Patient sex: F
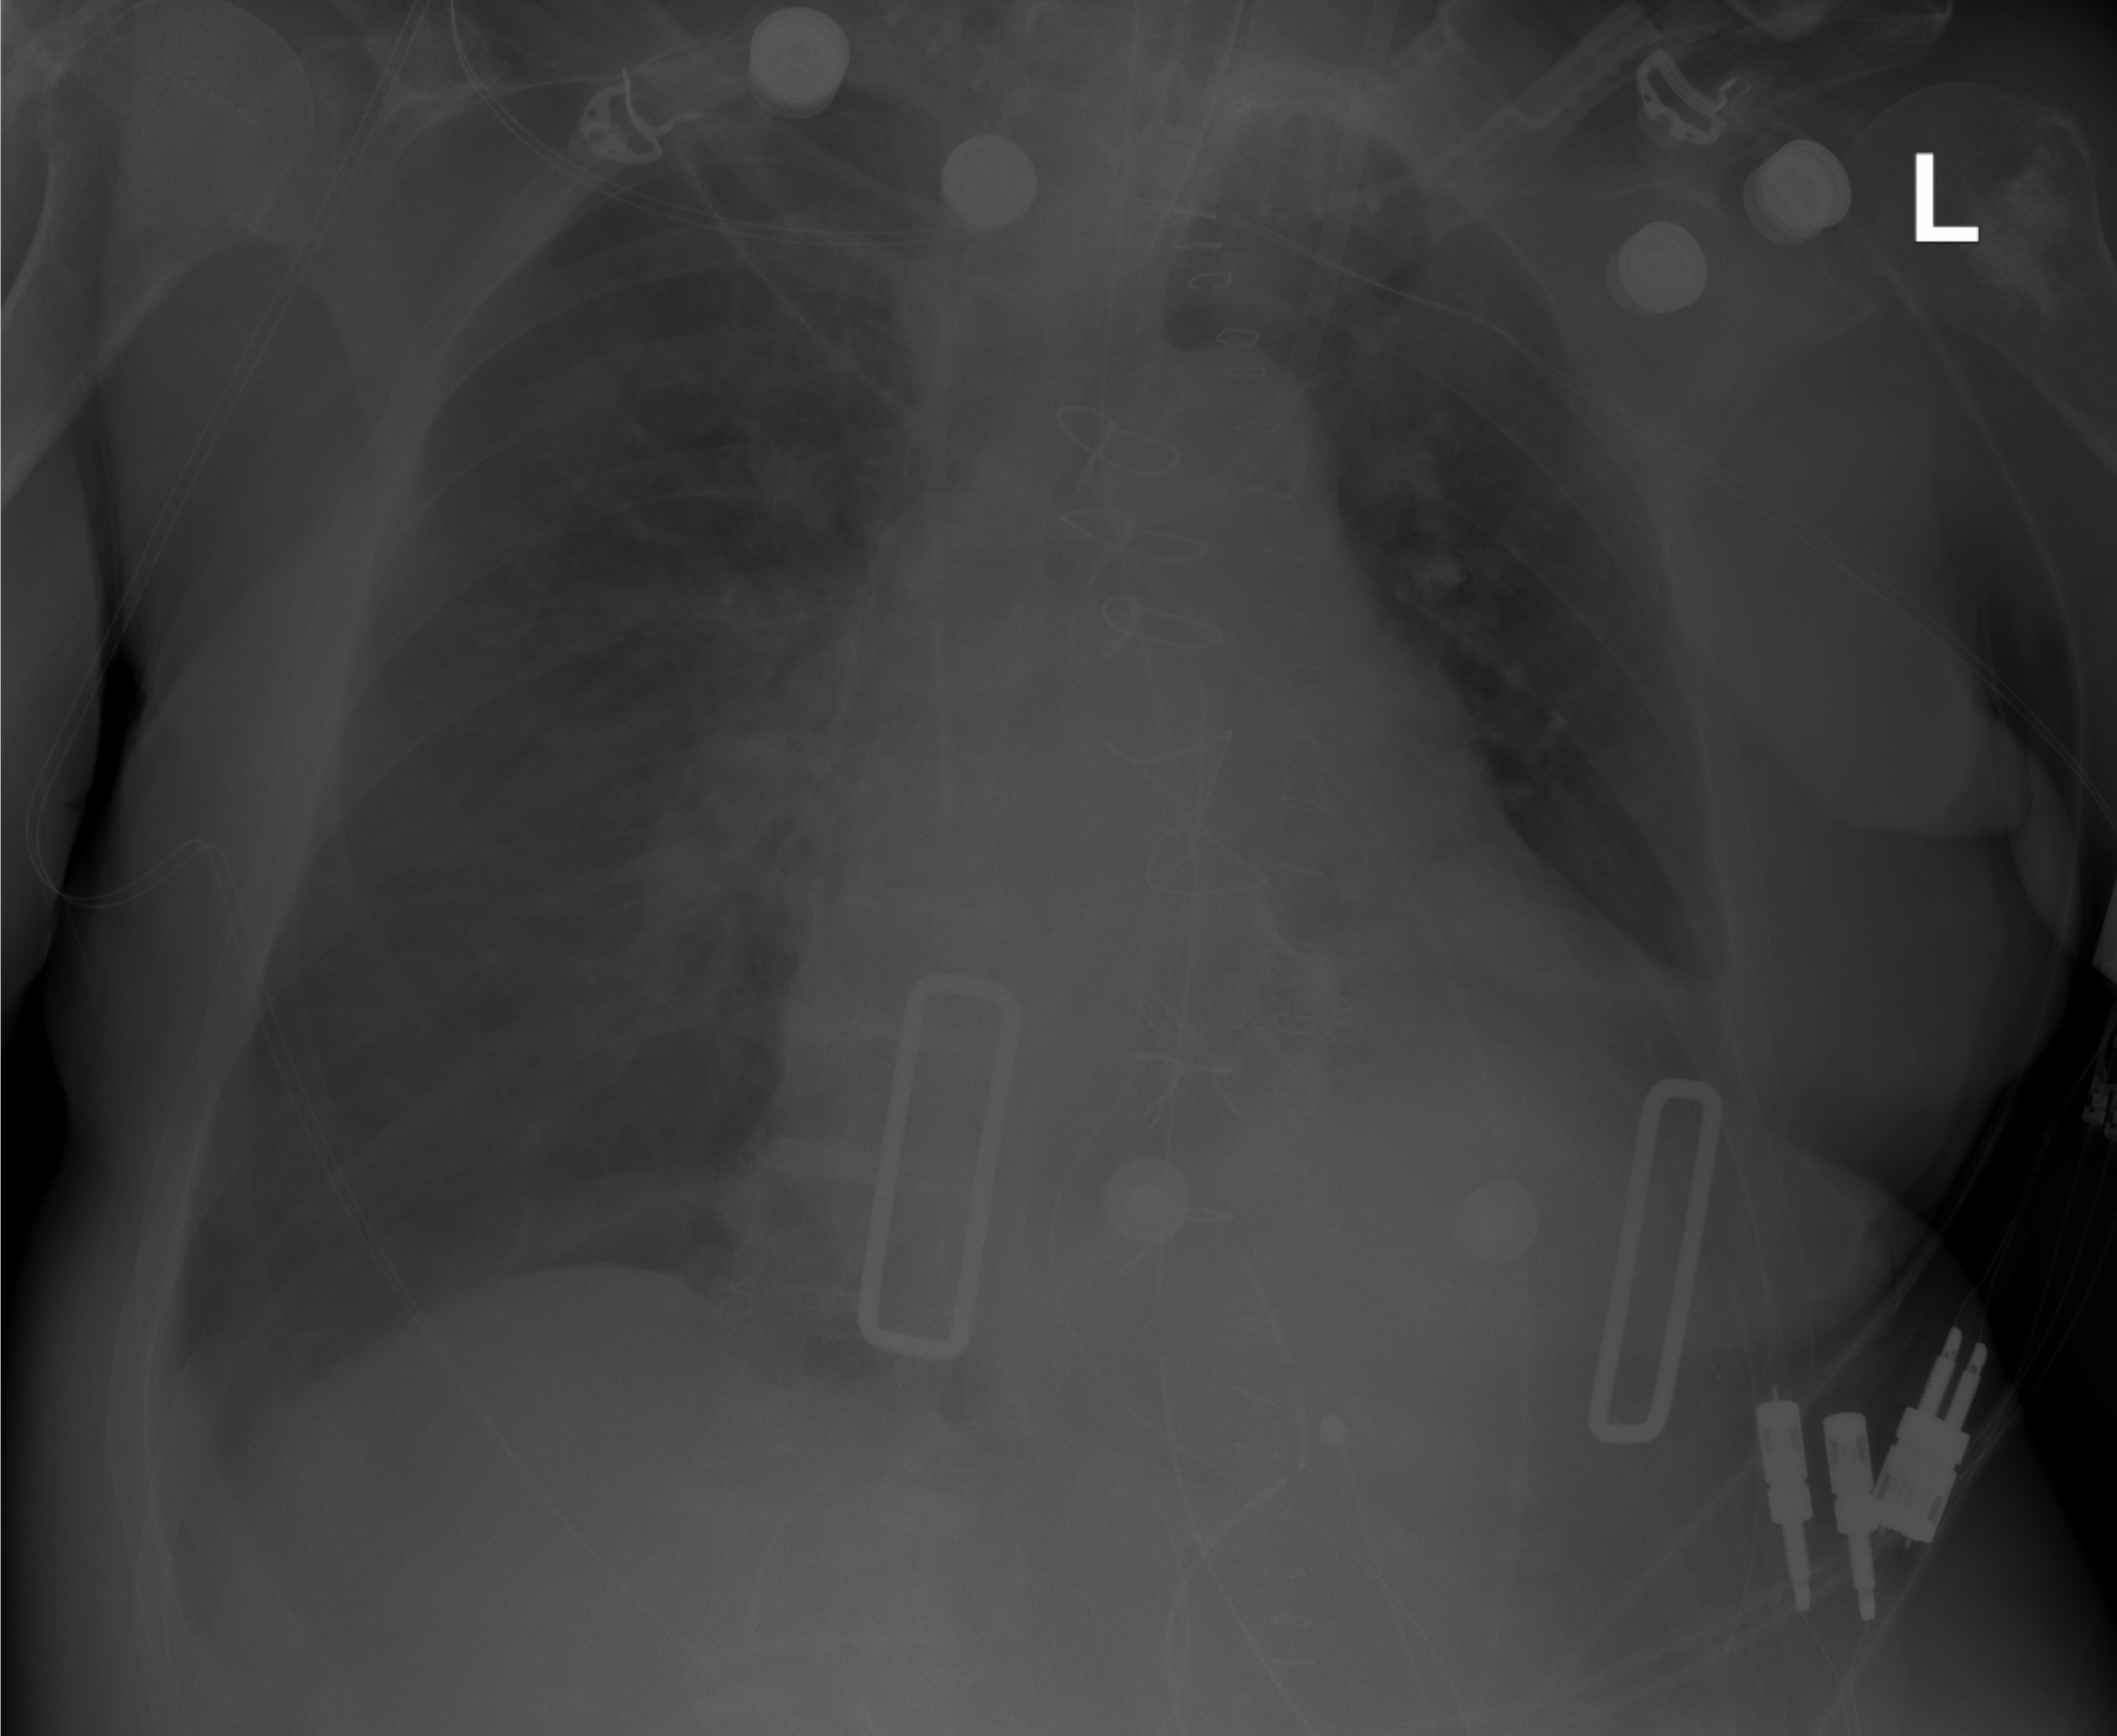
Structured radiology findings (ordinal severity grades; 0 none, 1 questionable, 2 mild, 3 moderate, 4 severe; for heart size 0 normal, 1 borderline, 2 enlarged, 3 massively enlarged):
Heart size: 2
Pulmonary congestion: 0
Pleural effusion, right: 3
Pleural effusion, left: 2
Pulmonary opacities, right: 0
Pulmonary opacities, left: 0
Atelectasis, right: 2
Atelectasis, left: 2